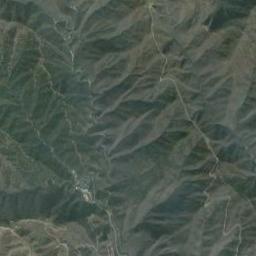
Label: mountain